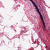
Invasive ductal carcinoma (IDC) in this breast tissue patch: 0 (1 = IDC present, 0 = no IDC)